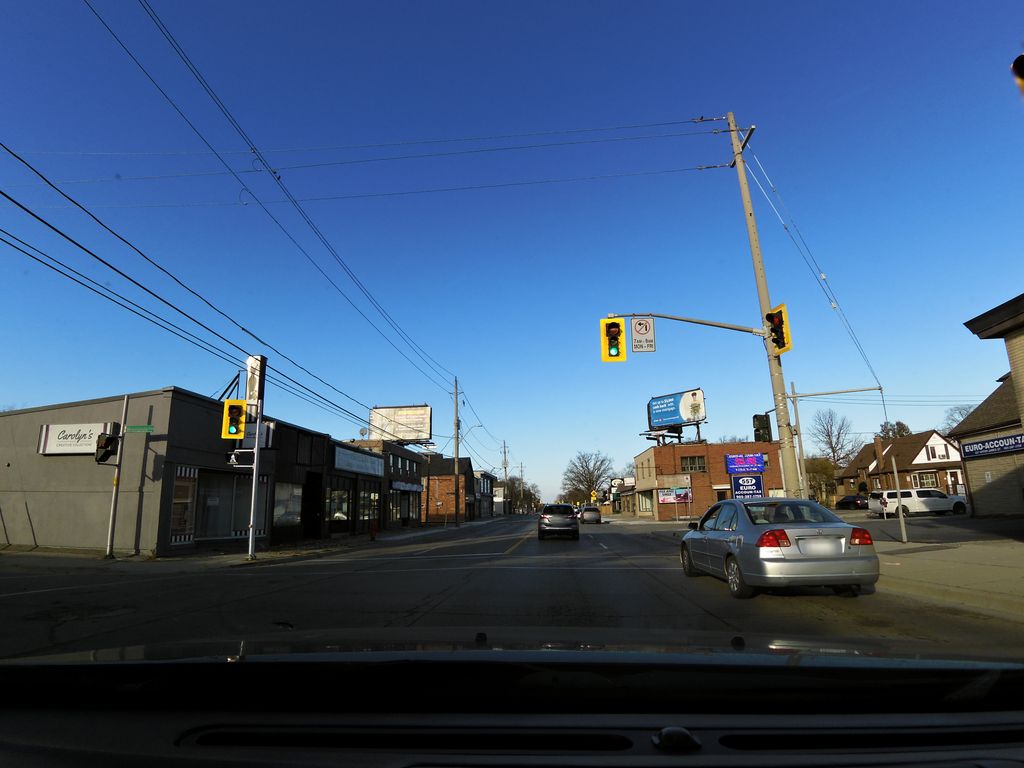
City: hamilton